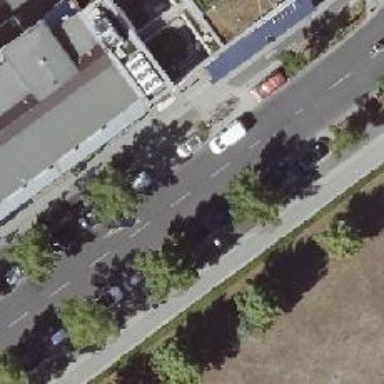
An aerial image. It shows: Tertiary road with asphalt surface. It has separate tracks for cyclists and sidewalks on both sides with separate parking on either side.